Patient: sex F, age 65
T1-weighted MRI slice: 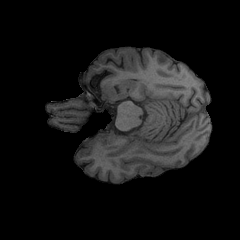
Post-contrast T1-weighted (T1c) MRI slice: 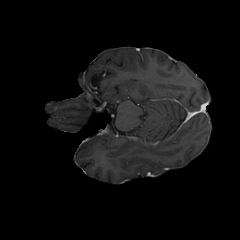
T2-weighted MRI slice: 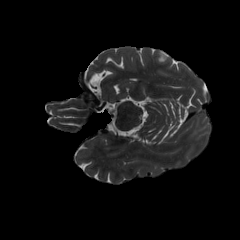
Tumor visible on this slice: no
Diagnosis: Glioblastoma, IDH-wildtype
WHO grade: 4